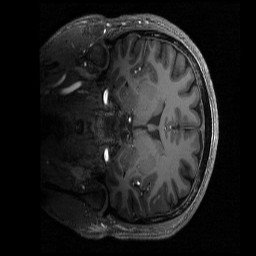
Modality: T1w
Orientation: coronal
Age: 32
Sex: male